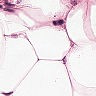
Metastatic tissue present: no